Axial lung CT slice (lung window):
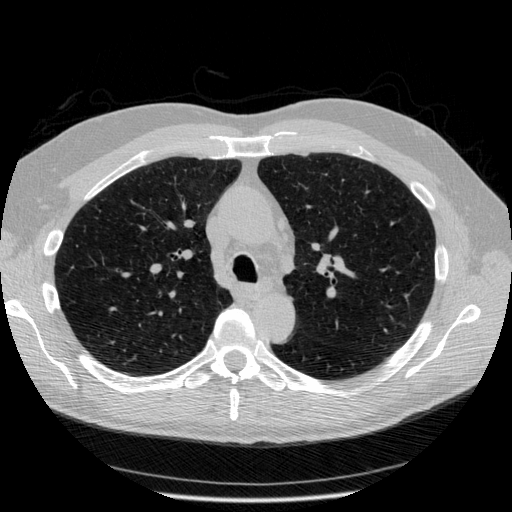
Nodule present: no